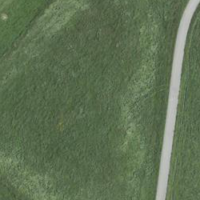
EUNIS habitat code: 23
Species observed at this site:
Primula veris